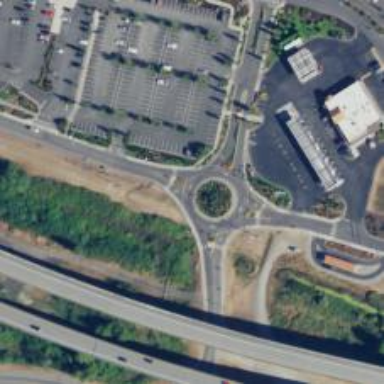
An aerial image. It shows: Unclassified road that forms roundabout at the junction.